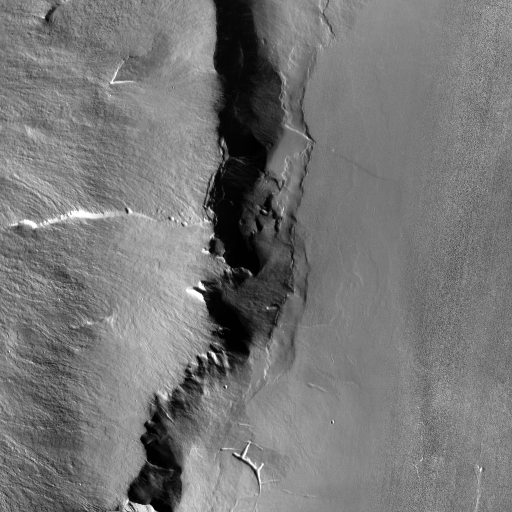
Crater classes present: Background